Question: I'm currently programming a <URL> but I'm a little confused by the configuration of it.
At the moment I'm just testing the internal clock for debugging purposes, but am unsure what the maximum frequency is. All I'm trying to do is figure out how to calculate the Fosc and Fcy for Internal Fast RC (FRC) Divide-By-N (FRCDIVN).
As far as I'm aware, the CPU speed is 70 MIPS, and supposedly 7.43 Mhz is the default Fosc.
Originally I was under the impression that FRCDIVN is based on the \$F_{PLL}\$, so something like this would set it to 4 MHz
'''
/* Configure Oscillator to operate the device at 4Mhz */
// Fosc= Fin*M/(N1*N2), Fcy=Fosc/2
// M is PLLDIV + 2
PLLFBDbits.PLLDIV = 11; //M is 13
// N1 is PLLPRE + 2
CLKDIVbits.PLLPRE = 10; //N1 is 12
// N2 is 2*(PLLPOST + 1)
CLKDIVbits.PLLPOST = 1; // N2 is 2
// Fosc = Fin * 43/(80) = Fin * 128; 7.37 * 43/ 80 = 4Mhz
// Fcy = Fosc / frcdiv (if 0 then 1)
CLKDIVbits.FRCDIV = 0;
'''
Reading the <URL>.

So now I'm trying to use FRC divide-by-n with PLL (FNOSC_FRCPLL), and was wondering whether now the final Fosc is 4Mhz.
'''
_FOSCSEL(FNOSC_FRCPLL);
CLKDIVBITS.FRCDIV = 0; //FRC Divid-by-1
OSCTUNbits = 0; //7.373Mhz
/* Configure Oscillator to operate the device at 4Mhz */
// Fosc= Fin*M/(N1*N2), Fcy=Fosc/2
// M is PLLDIV + 2
PLLFBDbits.PLLDIV = 11; //M is 13
// N1 is PLLPRE + 2
CLKDIVbits.PLLPRE = 10; //N1 is 12
// N2 is 2*(PLLPOST + 1)
CLKDIVbits.PLLPOST = 1; // N2 is 2
// Fosc = Fin * 43/(80) = Fin * 128; 7.37 * 43/ 80 = 4Mhz
// Fcy = Fosc / (DOZE+1)
CLKDIVbits.FRCDIV = 0;
CLKDIVbits.DOZE = 0;
'''
p.s. suppose I were to use FRC Divide-by-N, and adjust it based on ostune register, where 0 is 7.373 Mhz. The oscillator module data sheet suggests I look at the tolerance to determine how much each bit affects the new clock. I'm not exactly sure how to find this out.
---
Here's the starting FOSC configuration generated:
'''
// FOSC
#pragma config POSCMD = NONE // Primary Oscillator Mode Select bits (Primary Oscillator disabled)
#pragma config OSCIOFNC = OFF // OSC2 Pin Function bit (OSC2 is clock output)
#pragma config IOL1WAY = ON // Peripheral pin select configuration (Allow only one reconfiguration)
#pragma config FCKSM = CSDCMD // Clock Switching Mode bits (Both Clock switching and Fail-safe Clock Monitor are disabled)
// FOSCSEL
#pragma config FNOSC = FRCDIVN // Oscillator Source Selection (Internal Fast RC (FRC) Oscillator with postscaler)
#pragma config PWMLOCK = ON // PWM Lock Enable bit (Certain PWM registers may only be written after key sequence)
#pragma config IESO = ON // Two-speed Oscillator Start-up Enable bit (Start up device with FRC, then switch to user-selected oscillator source)
'''
---
### Update
So i put together an experiment to test it. I set a for loop, with led toggling delay of 3 seconds
'''
for(;;){
//__delay32(<PHONE>);
__delay_ms(3000);
LED15=!LED15;
}
'''
and in the beginning I included 'libpic30.h' and defined
'''
#define FCY 2000000UL
#define FOSC 4000000UL
'''
although it couldn't compile to use the __ms_delay(x) defend in the libpic30.h, i copied it over to the 'main.c'
'''
#define __delay_ms(d) { __delay32( (unsigned long) (((unsigned long long) d)*(FCY)/1000ULL)); }
#define __delay_us(d) { __delay32( (unsigned long) (((unsigned long long) d)*(FCY)/1000000ULL)); }
'''
using this configuration I noticed the delay with __ms_delay(3000) is actually 6 seconds, not 3 seconds.
On the second try I redefined FCY as
'''
#define FCY 1000000UL
'''
then the __ms_delay(3000) ended up being 3 seconds, which seems to point out that Fcy is actually 1Mhz, and the Fosc is 2Mhz.
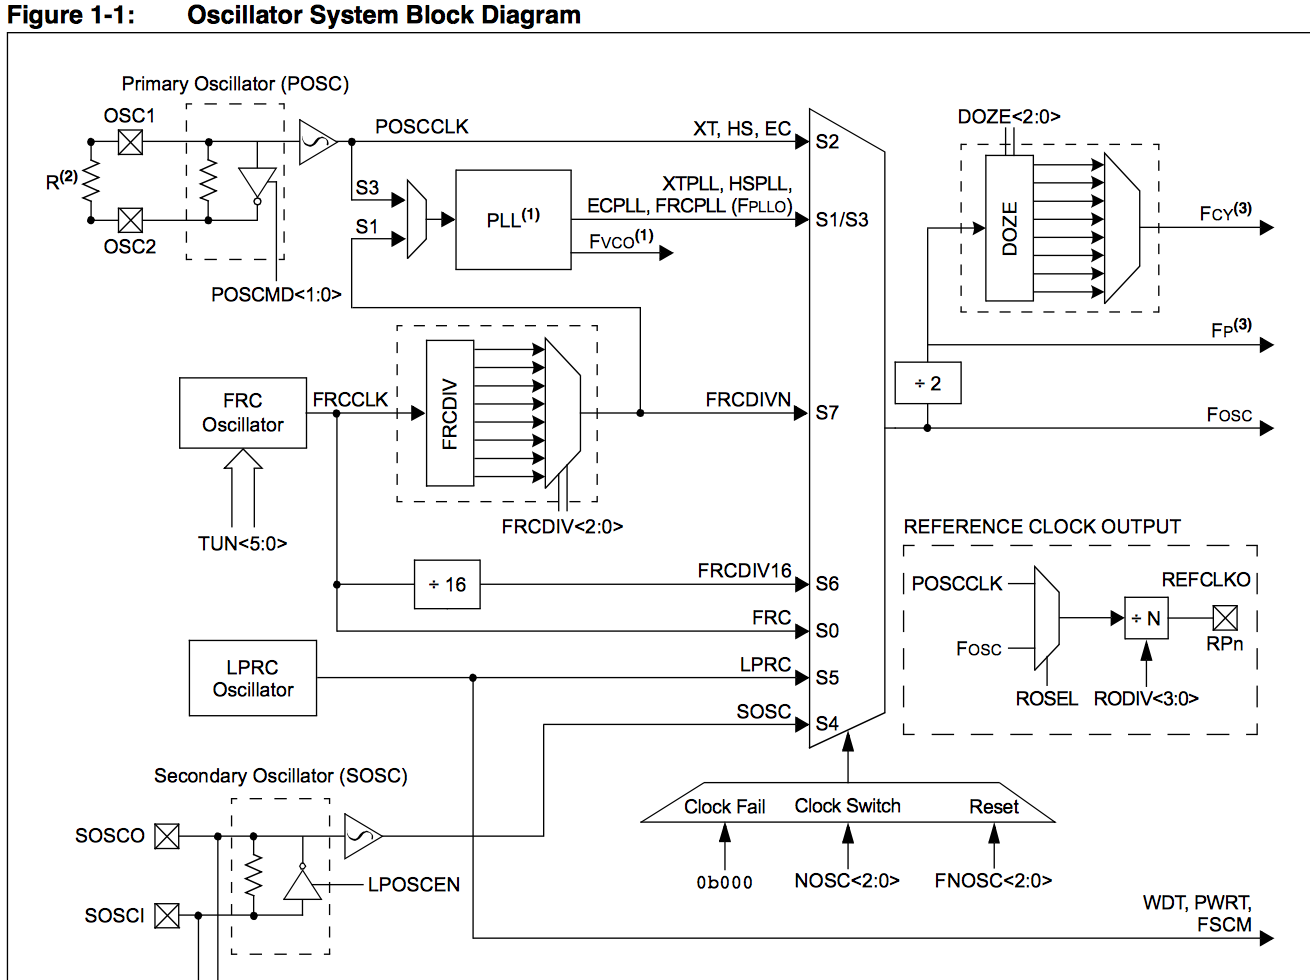
Answer: Just realized I made a mistake when calculating the numerator of the oscillator frequency, turns out that N2 is set to 4 in this configuration because it's '2*(PLLPOST+1)' where 'PLLPOST = 1'
as oppose to what I originally thought, N2 being '(PLLPOST+1)'
So in this case Fosc = 7.37*13/(12*4) = 2Mhz, which means Fcy is half of that, 1Mhz